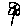
Label: flower